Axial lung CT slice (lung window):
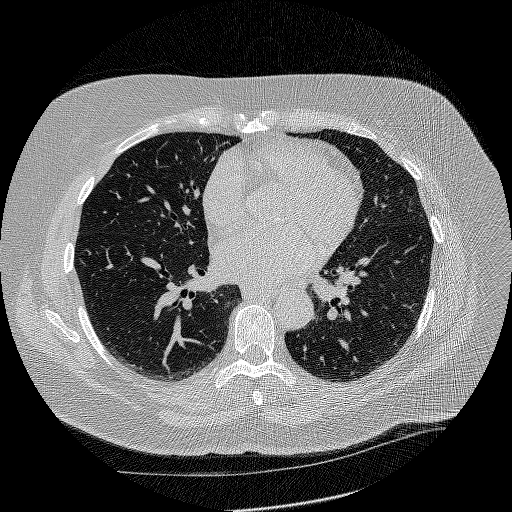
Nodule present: no